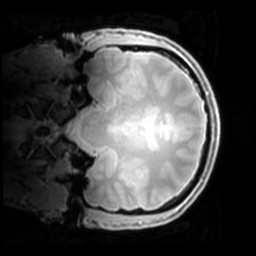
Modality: PDw
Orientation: coronal
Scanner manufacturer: philips
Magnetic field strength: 7 T
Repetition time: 0.008 s
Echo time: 0.001974 s